Question: I have 2 devices on my Linux machine, '/dev/sda' (This is where docker is installed) and '/dev/sdc' (This is a 2TB storage device). I'm planning to create a web app that will run on a 'php-fpm' container. On the web app, the user will be allowed to upload multiples files. What I want to achieve is the files that will be uploaded by the user will be placed on the 2TB storage device ('/dev/sdc').
I mounted '/dev/sdc' device to '/mnt/sdc/' folder and I created an 'uploads' folder inside '/mnt/sdc'. I modified my 'docker-compose' file to volume '/mnt/sdc/uploads' inside the 'php-fpm' container. This is basically how it goes:

.
When the user uploads files, it will be placed on the 'uploads' folder inside the 'php-fpm' container, and also it will be placed on '/mnt/sdc/uploads' folder. But I want to know what storage space will be used on this setup. Will the files uploaded on the website consume space on both '/dev/sda' and '/dev/sdc'? Or will it consume space on '/dev/sdc' only?
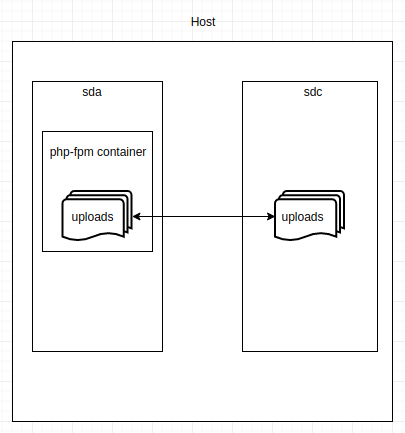
Answer: If your 'docker-compose.yml' file says something like
'''
volumes:
- "/mnt/sdc/uploads:/uploads"
'''
then writes inside the container to the '/uploads' directory go directly to the other mounted drive; they do not take up space in the host '/var/lib/docker' or have any other presence in the container filesystem. (Internally it is a (2) call and works the same way as '/mnt' being on your root disk but '/mnt/sdc' being the other disk.)